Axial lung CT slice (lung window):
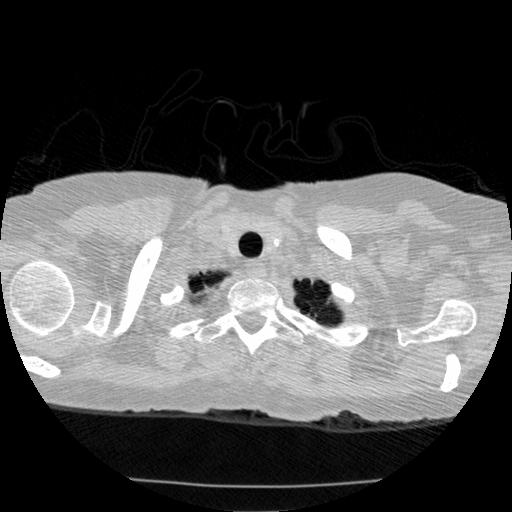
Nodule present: no